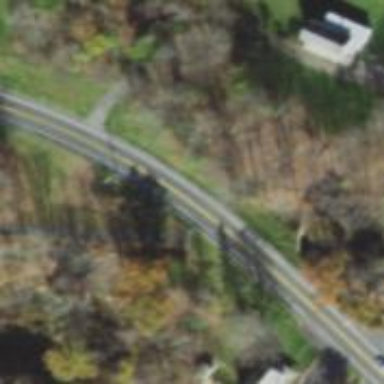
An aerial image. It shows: Asphalt path along abandoned railway.